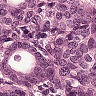
Metastatic tissue present: yes